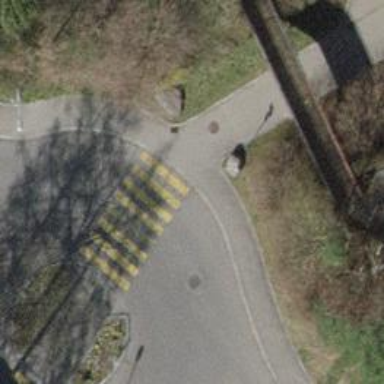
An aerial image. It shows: Marked crossing on the road.